Question: This is the code
'''
int x, y, n, i, j, l, m, o;
printf ("podaj szerokosc planszy na jakiej chcesz zagrac
");
scanf ("%d", &x);
printf ("podaj dlugosc planszy na jakiej chcesz zagrac
");
scanf ("%d", &y);
int plansza [x][y];
memset(plansza, 0, sizeof plansza);
int plansza2 [x][y];
memset(plansza2, 0, sizeof plansza2);
printf("plansza:
");
for(j=0;j<x;j++)
{
for(l=0;l<y;l++)
{
printf("%d",plansza[x][y]);
printf(" ");
}
printf("
");
}
printf("plansza2:
");
for(m=0;m<x;m++)
{
for(o=0;o<y;o++)
{
printf("%d",plansza2[x][y]);
printf(" ");
}
printf("
");
}
'''
And this is the result:

Don't know why 'memset()' doesn't work at all and I completaly dont know why. What should I do to fill the array all with zeroes?
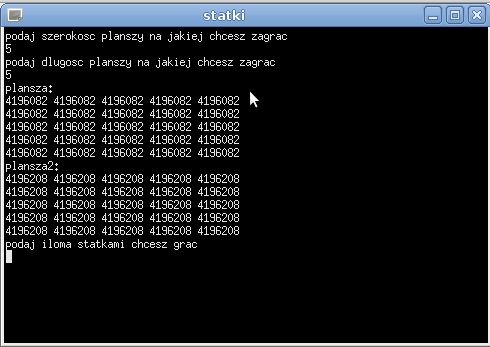
Answer: You're using 'x' and 'y' as indexes within your print loops despite the fact that they're not the variables actually those loops.
In the first print loop, you use 'j' and 'l' as the control variables, and 'm' and 'o' in the second print loop. You need to index the array with whatever control variables you're using rather than 'x' and 'y', which are the dimensions.
Let's say you entered '5' and '7' for the dimensions. This gives you elements from 'arr[0][0]' through to 'arr[4][6]' inclusive. Because you are using the to access the elements within the print loops, you will always get 'arr[5][7]' which is actually outside the bounds of the array. Thats likely to just give you a value well beyond the end of the array (and the value due to the unchanging indexes), though technically, it's undefined behaviour so it could do
Once you start using the correct indexes I think you'll find 'memset' works just fine.